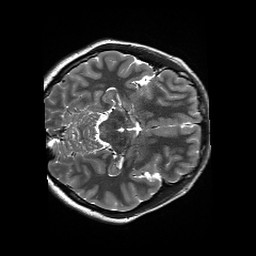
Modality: T2w
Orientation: axial
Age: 18
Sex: female